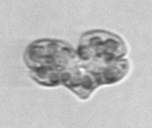
Label: Karenia